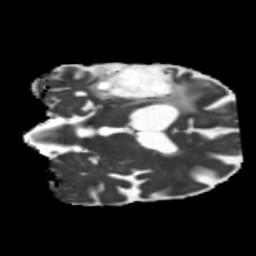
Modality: MD
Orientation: coronal
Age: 55
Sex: male
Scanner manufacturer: siemens
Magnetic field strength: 3 T
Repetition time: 5.25 s
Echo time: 0.08 s